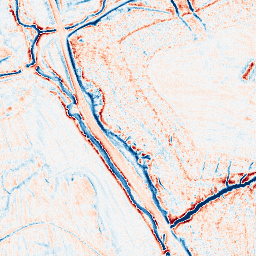
Category: edge_preserving
Decomposition family: anisotropic_diffusion
Decomposition parameters: iterations: 50
kappa: 10
gamma: 0.05
Upsampling method: fft_zeropad
Upsampling parameters: scale: 8
Upsampling scale: 8